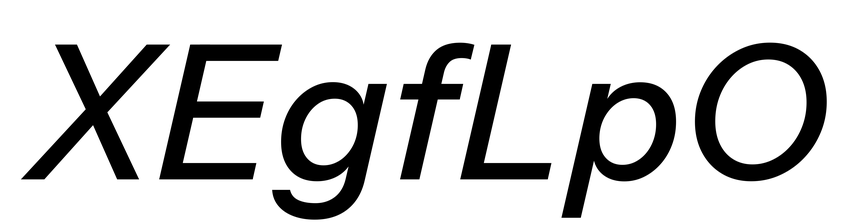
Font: InstrumentSans-Italic_Medium_Italic